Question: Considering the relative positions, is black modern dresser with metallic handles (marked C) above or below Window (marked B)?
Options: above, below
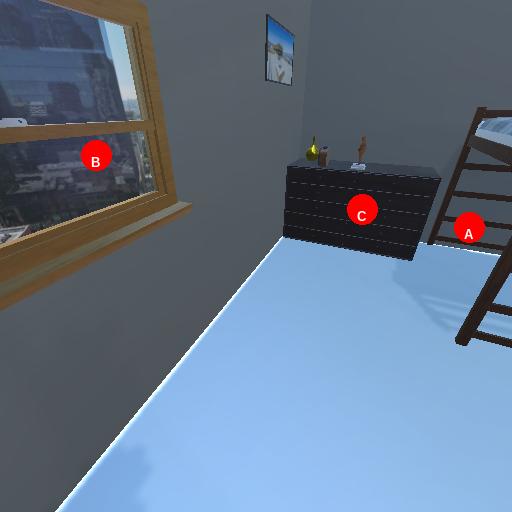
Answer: above